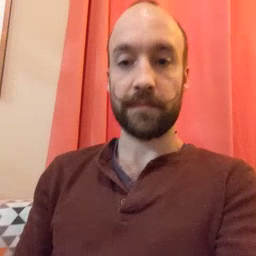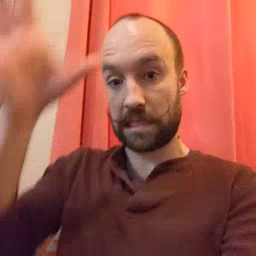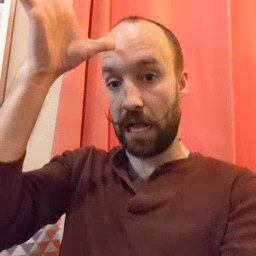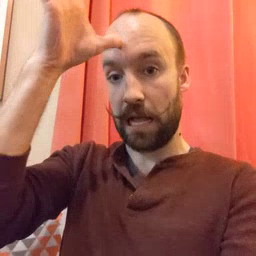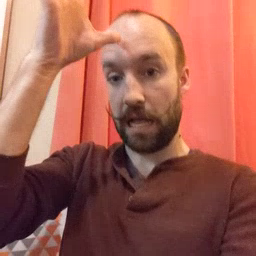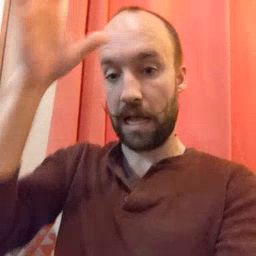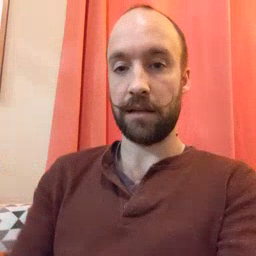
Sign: dad